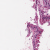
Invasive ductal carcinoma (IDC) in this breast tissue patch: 0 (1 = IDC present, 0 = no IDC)